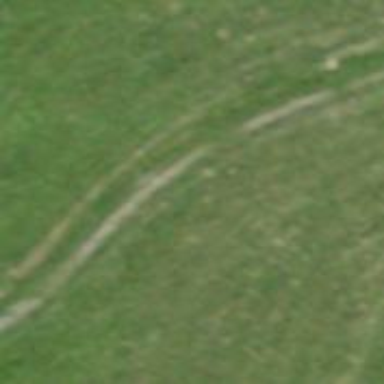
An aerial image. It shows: Track with grade 4 track type.